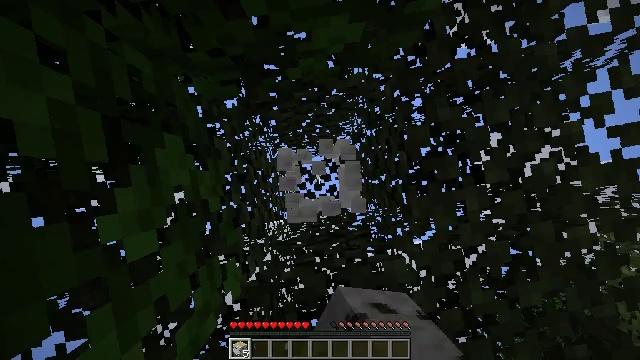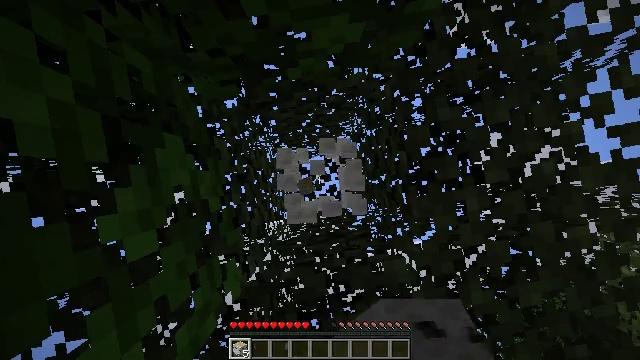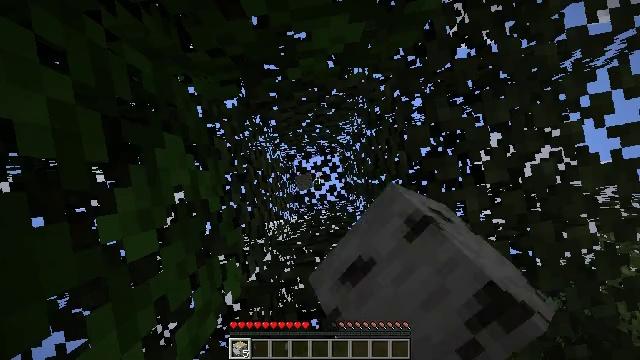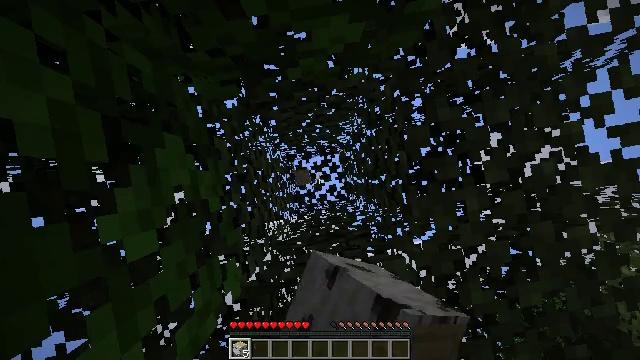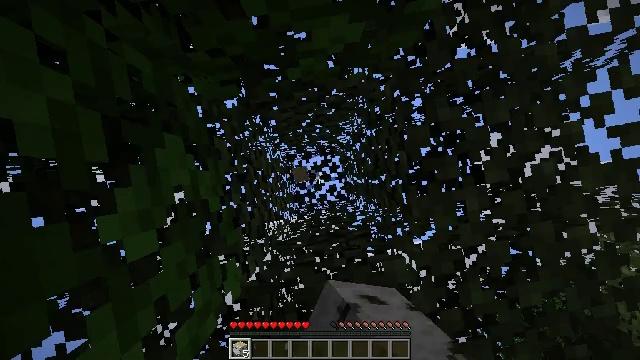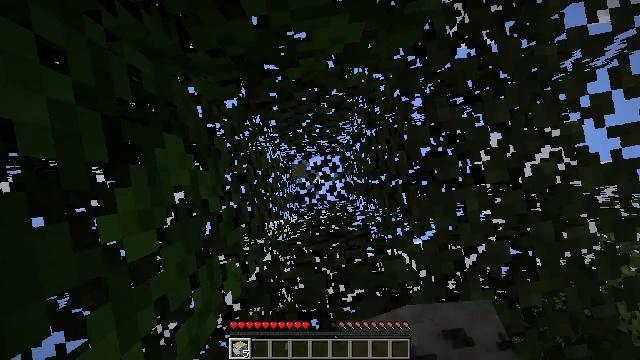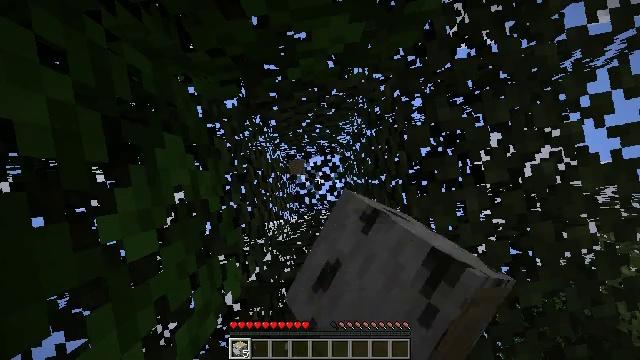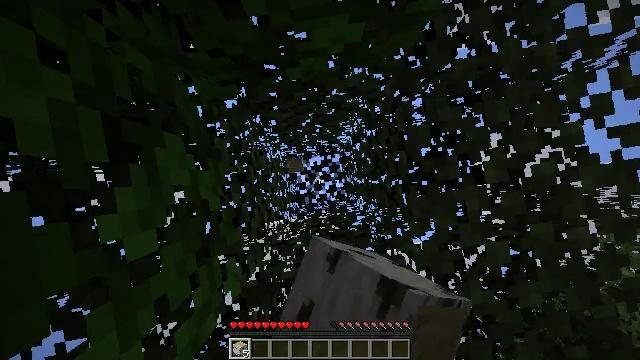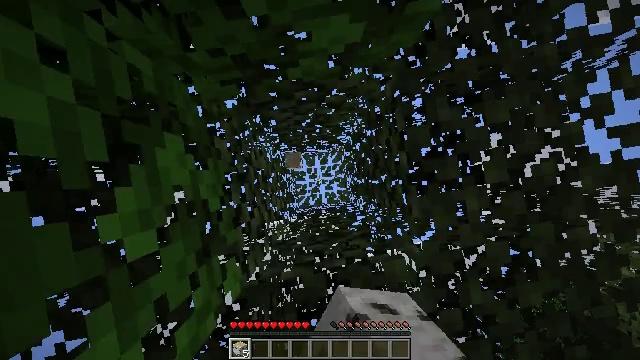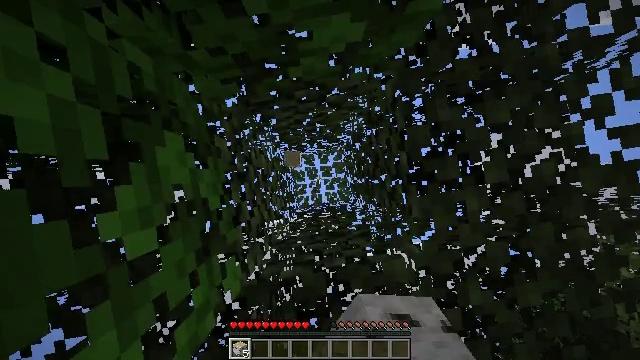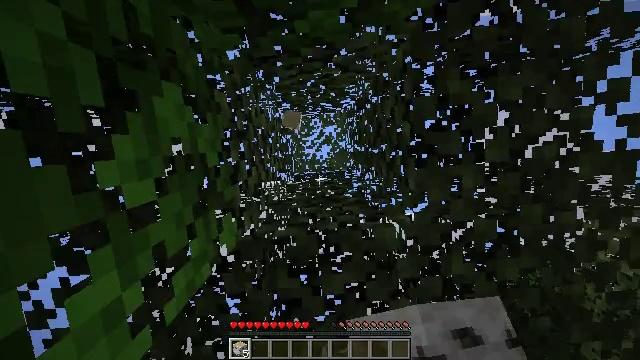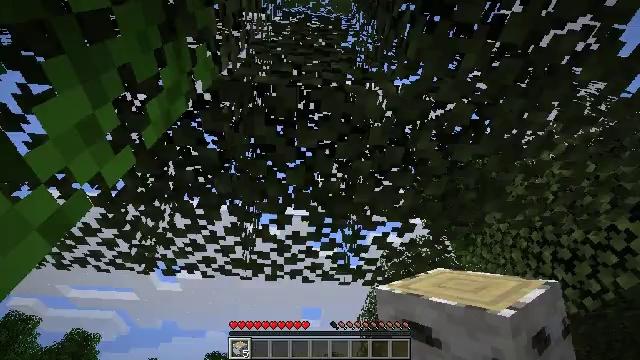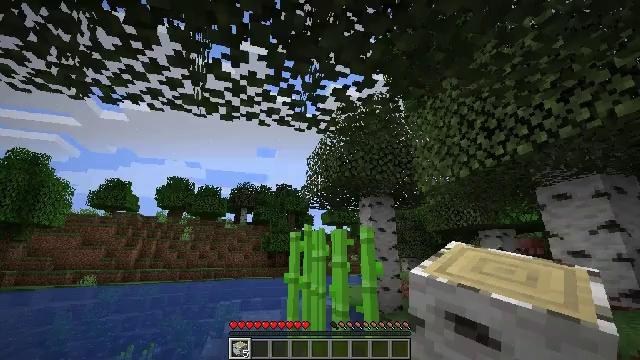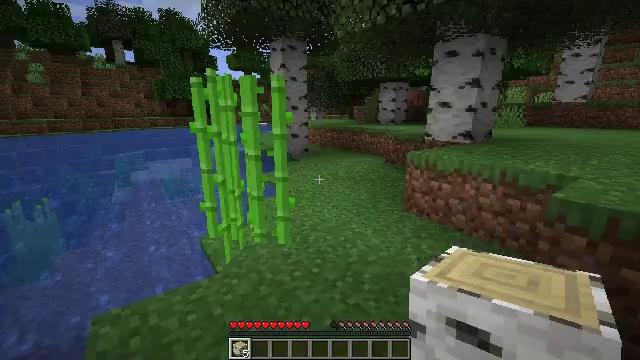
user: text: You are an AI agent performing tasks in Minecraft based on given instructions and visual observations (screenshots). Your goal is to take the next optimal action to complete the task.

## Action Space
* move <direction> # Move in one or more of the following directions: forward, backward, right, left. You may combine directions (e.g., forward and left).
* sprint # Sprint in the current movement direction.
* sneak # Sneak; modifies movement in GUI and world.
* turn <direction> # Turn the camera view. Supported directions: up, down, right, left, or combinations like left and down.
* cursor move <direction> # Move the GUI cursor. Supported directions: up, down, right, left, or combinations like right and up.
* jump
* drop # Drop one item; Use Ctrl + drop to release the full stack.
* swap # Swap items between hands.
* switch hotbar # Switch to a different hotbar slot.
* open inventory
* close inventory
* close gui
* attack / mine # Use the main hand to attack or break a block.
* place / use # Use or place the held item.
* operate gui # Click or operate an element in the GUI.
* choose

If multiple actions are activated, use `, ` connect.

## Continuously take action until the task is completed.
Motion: motion action
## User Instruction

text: Clear birch leaves to get saplings.
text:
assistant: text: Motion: attack / mine
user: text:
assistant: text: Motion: attack / mine
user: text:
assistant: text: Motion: attack / mine
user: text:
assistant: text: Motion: attack / mine
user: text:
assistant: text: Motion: attack / mine
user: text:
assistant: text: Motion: attack / mine
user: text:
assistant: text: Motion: attack / mine
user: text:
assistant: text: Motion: attack / mine
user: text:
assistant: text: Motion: no_op
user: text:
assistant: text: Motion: turn right and down
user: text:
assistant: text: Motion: turn right and down
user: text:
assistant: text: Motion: turn right and down
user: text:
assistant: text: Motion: turn right and down
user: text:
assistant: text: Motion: no_op